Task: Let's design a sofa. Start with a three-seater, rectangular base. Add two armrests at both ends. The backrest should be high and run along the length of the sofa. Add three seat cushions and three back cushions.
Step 292:
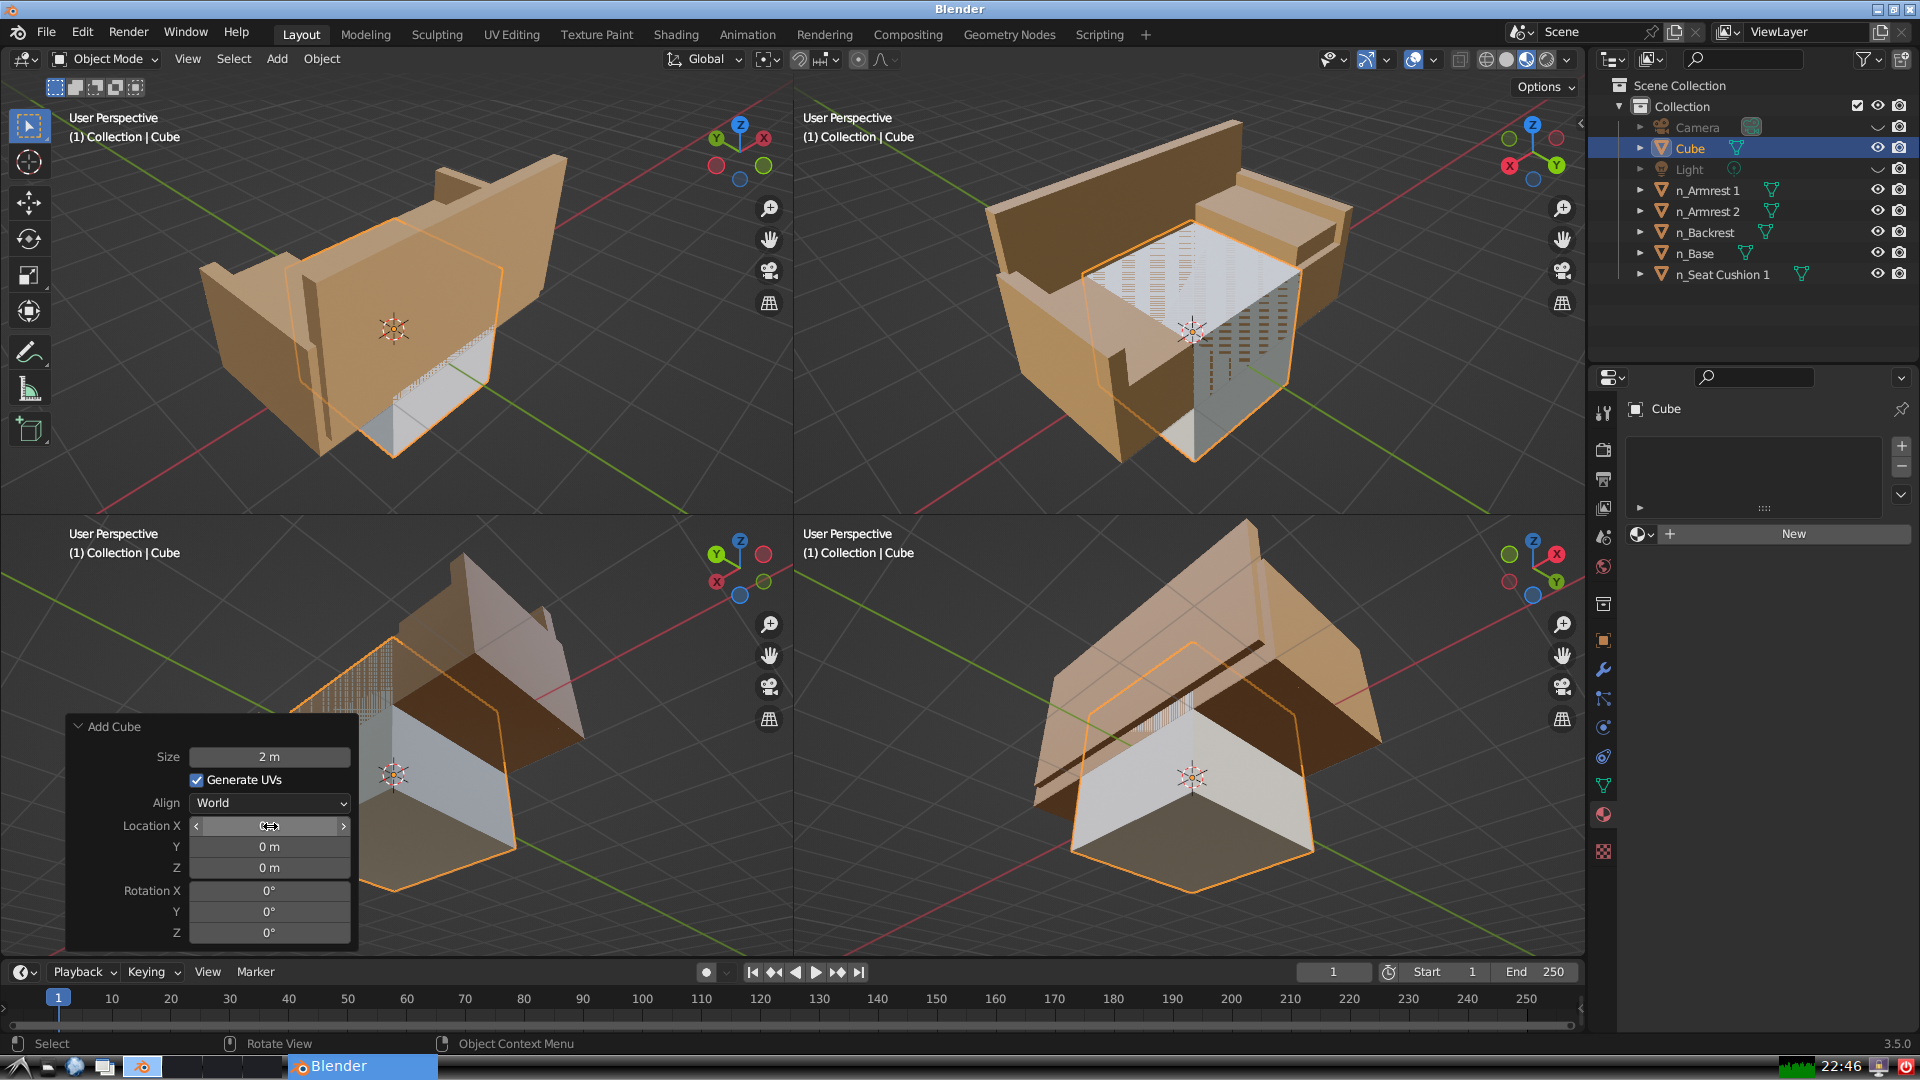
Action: {"mouse_move": [270, 847]}